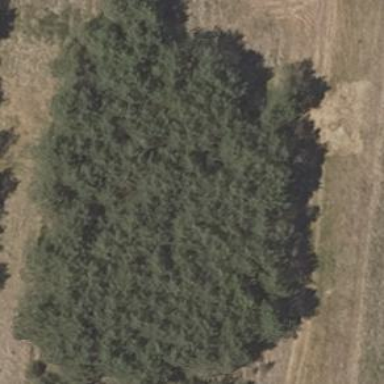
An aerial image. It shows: Forest area.